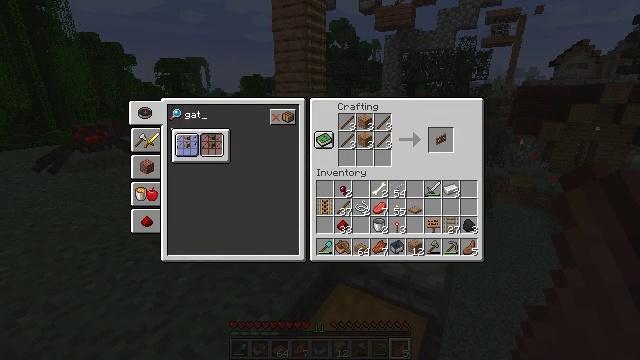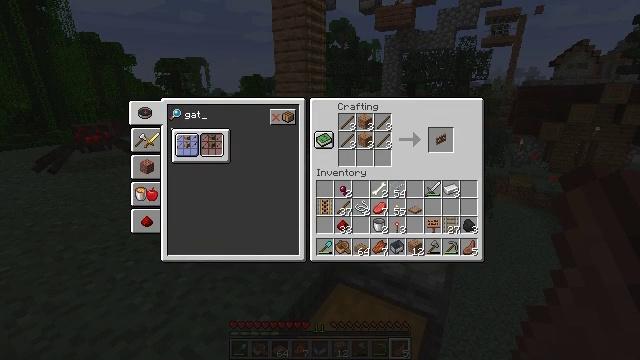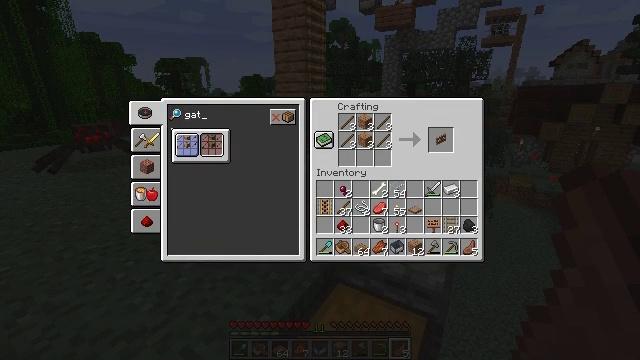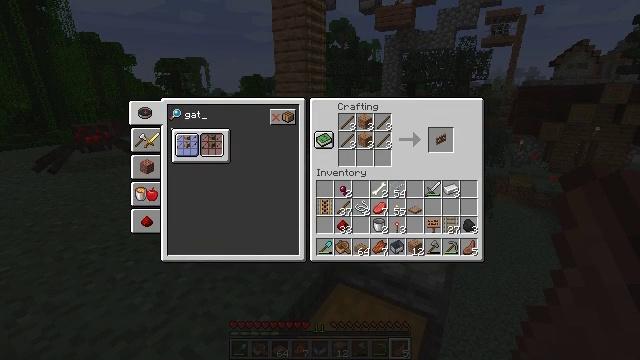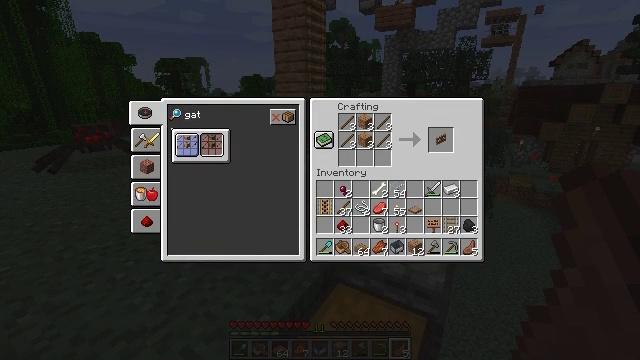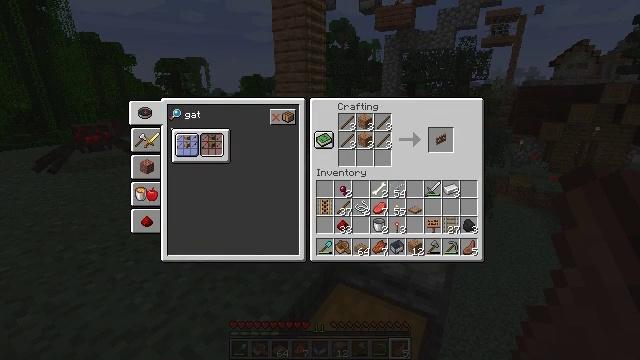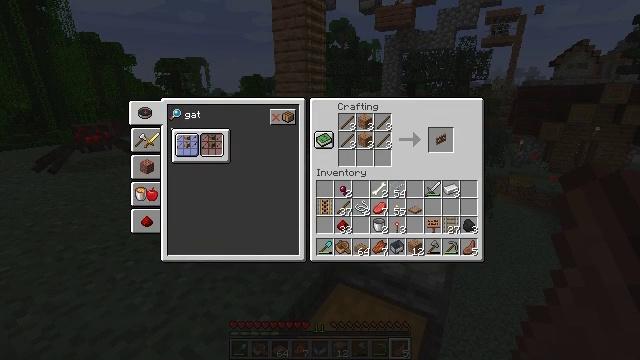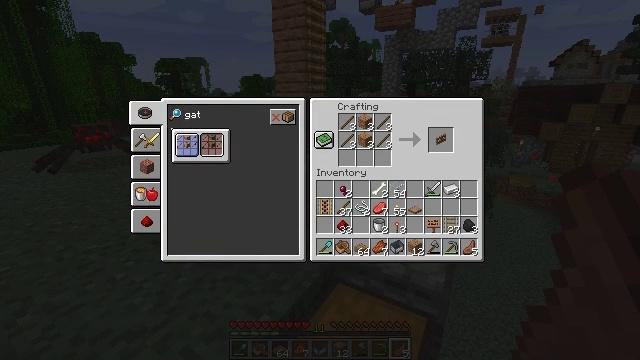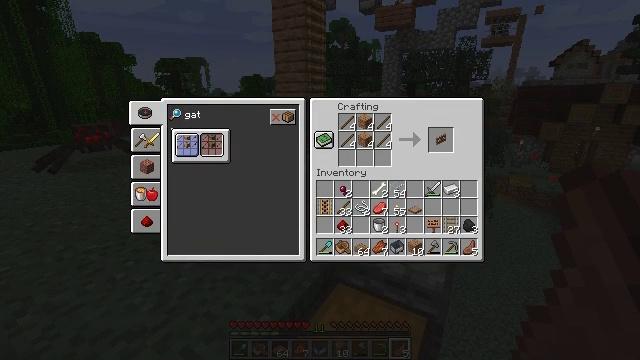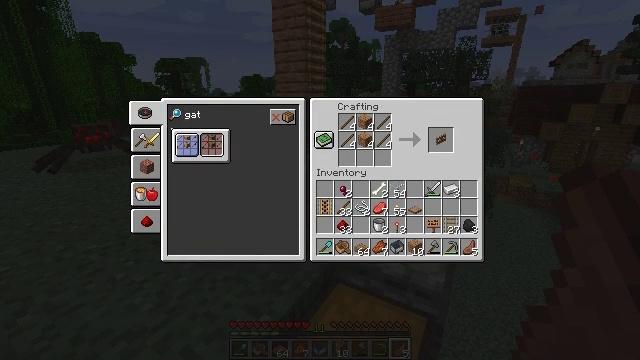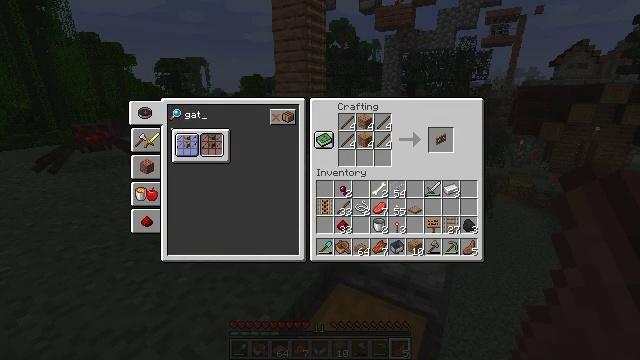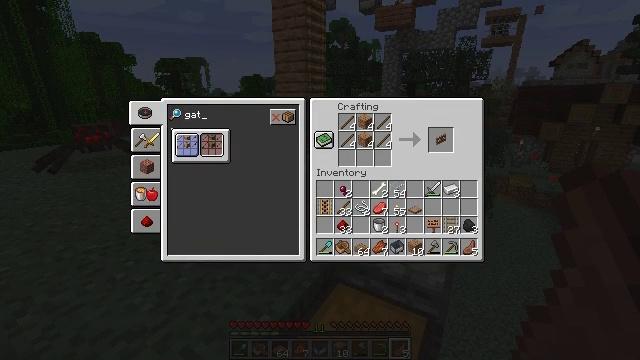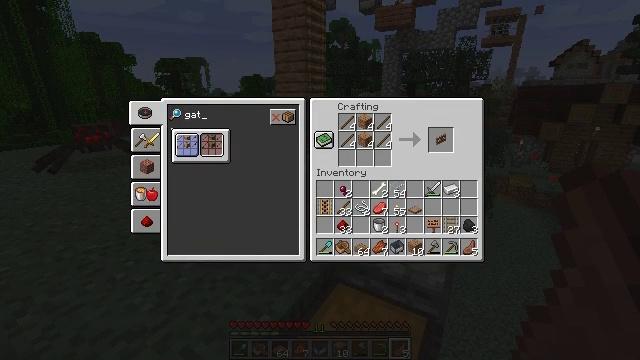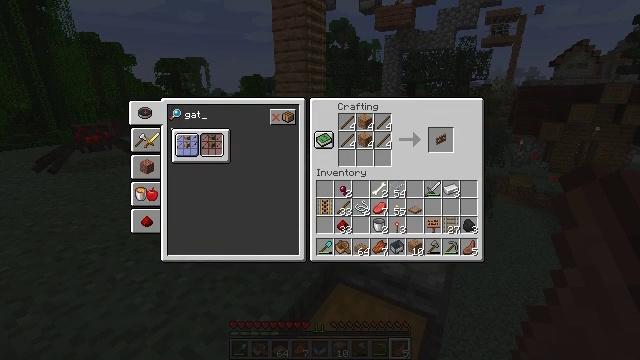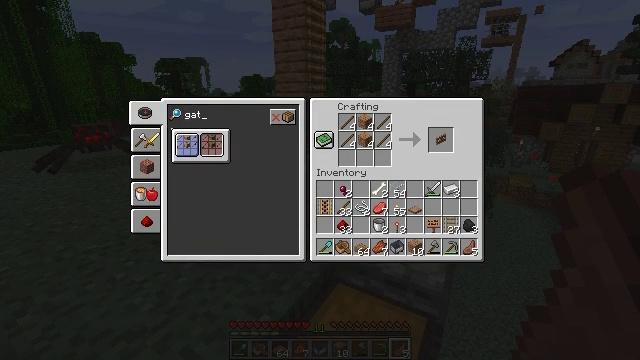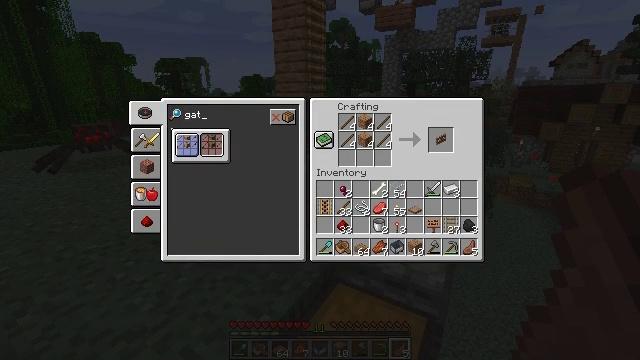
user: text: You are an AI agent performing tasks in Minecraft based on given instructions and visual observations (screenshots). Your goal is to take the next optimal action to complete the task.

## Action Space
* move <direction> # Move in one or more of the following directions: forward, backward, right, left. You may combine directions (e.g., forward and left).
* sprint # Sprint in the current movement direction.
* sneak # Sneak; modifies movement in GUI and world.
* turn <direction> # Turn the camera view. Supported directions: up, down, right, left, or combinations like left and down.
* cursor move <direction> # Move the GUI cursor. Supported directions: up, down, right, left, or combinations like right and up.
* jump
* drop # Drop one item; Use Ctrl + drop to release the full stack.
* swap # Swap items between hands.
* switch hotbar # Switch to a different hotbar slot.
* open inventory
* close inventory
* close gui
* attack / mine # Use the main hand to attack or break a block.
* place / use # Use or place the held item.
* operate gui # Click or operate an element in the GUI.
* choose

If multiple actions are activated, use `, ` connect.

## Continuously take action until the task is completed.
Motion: motion action
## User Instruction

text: Open the crafting table to craft a jungle fence gate.
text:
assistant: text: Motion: no_op
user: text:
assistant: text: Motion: operate gui
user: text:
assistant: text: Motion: operate gui
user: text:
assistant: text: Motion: operate gui
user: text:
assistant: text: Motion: operate gui
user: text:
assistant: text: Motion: no_op
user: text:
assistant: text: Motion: no_op
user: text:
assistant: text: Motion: no_op
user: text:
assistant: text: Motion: no_op
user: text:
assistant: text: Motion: no_op
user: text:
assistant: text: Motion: no_op
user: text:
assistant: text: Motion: no_op
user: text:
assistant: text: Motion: no_op
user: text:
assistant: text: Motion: no_op
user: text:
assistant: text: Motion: no_op
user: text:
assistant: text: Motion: no_op
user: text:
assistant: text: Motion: operate gui
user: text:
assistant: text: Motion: operate gui
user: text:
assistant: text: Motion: operate gui
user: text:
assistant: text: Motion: no_op
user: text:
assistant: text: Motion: no_op
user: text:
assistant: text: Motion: no_op
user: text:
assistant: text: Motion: no_op
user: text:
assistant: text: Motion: no_op
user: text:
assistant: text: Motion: cursor move right
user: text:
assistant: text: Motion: cursor move right and down
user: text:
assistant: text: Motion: cursor move right and down
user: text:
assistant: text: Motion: cursor move right and down
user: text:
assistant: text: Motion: cursor move right
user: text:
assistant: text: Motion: sneak, cursor move right